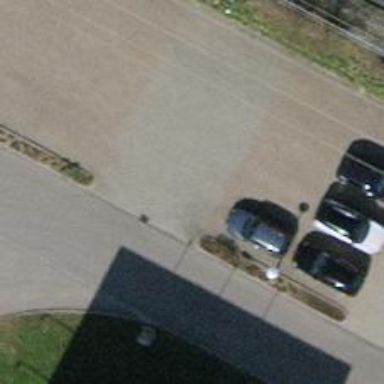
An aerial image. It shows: Parking aisle with paving stones surface.